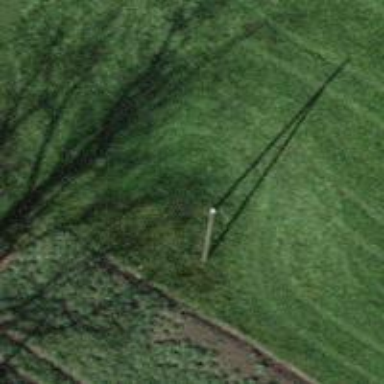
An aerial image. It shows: Power pole.